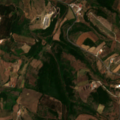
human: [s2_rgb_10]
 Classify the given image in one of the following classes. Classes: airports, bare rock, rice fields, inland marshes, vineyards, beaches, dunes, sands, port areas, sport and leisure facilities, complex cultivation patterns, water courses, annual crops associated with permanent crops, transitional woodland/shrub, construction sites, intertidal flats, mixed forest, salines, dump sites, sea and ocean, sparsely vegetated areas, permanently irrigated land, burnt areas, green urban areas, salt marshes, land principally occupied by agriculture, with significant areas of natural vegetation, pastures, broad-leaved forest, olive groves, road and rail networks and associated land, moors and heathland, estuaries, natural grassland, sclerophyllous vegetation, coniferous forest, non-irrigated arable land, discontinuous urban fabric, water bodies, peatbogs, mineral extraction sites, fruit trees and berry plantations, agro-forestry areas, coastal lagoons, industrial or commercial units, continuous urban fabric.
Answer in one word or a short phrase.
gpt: discontinuous urban fabric, vineyards, complex cultivation patterns, land principally occupied by agriculture, with significant areas of natural vegetation